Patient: sex F, age 31
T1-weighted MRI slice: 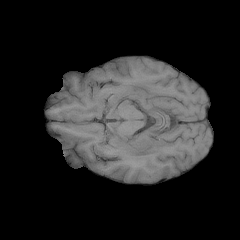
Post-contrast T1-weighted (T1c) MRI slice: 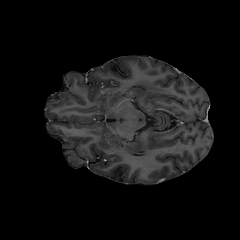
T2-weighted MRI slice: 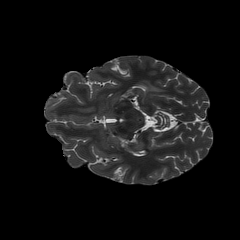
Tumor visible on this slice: yes
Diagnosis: Glioblastoma, IDH-wildtype
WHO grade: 4